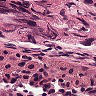
Metastatic tissue present: yes